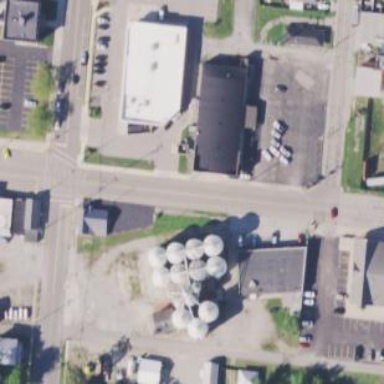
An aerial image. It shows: Silo.